Question: I using nginx as server.
While loading the simple html page without any queries using Django , It takes only 34 milliseconds to load.
'''
<html><body><h1> Test</h1></body></html>
'''
If run some queries ( having 500 rows in query) it take 4 seconds to load the page.
views.py
'''
def testing3(request):
context = User.objects.all()
return render_to_response('pages/index1.html', {'users': context,})
'''
index1.html
'''
<html>
<head> <title>Testing </title> </head>
<body>
Testing
<h1>Testing</h1>
{% for e in users %}
<table>
<tr> <td class="active">{{ e.username }}</td>
<td>{{ e.email }}</td> </tr>
</table>
{% endfor %}
</body>
</html>
'''
How to reduce the loading time.

How to reduce this waiting time?
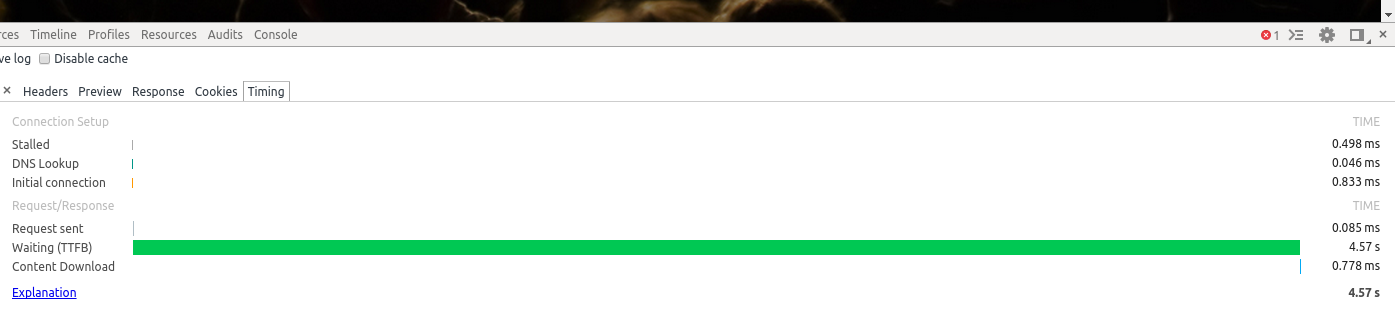
Answer: First : optimize your db queries.
If you only want to display a couple db fields ('user.username' and 'user.email' in your example) and don't need any of the model's method, use a 'ValuesQuerySet' instead:
'''
def myview(request):
users = User.objects.values("username", "email")
return render_to_response('pages/index1.html', {'users': users,})
'''
OTHO if you need related objects, use the <URL> keyword arg in your query to avoid the "n+1 queries" problem.
Once this is done, if your query returns hundreds or more records, you want to <URL> the queryset. This is specially efficient with querysets as it uses the SQL 'offset' and 'limit' clauses so pagination is in fact done at the db level.
At this point you should have a significant boost already at least at the ORM/db level. If the rendering itself (template level) still takes too much time, it will be time to consider using the <URL>.